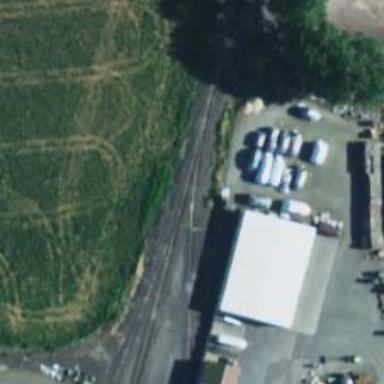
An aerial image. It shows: Rail spur service.